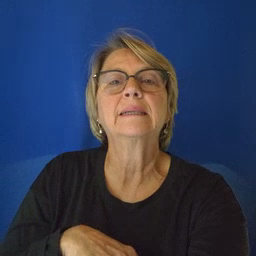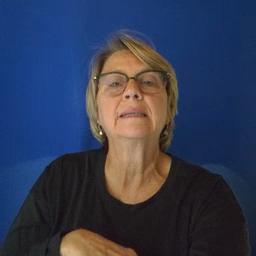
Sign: dance